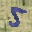
Label: 5